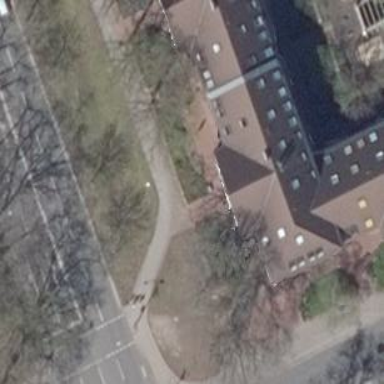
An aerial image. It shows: Footway with colonnade covering.